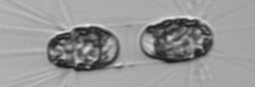
Label: Corethron_hystrix